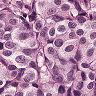
Metastatic tissue present: yes